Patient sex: F
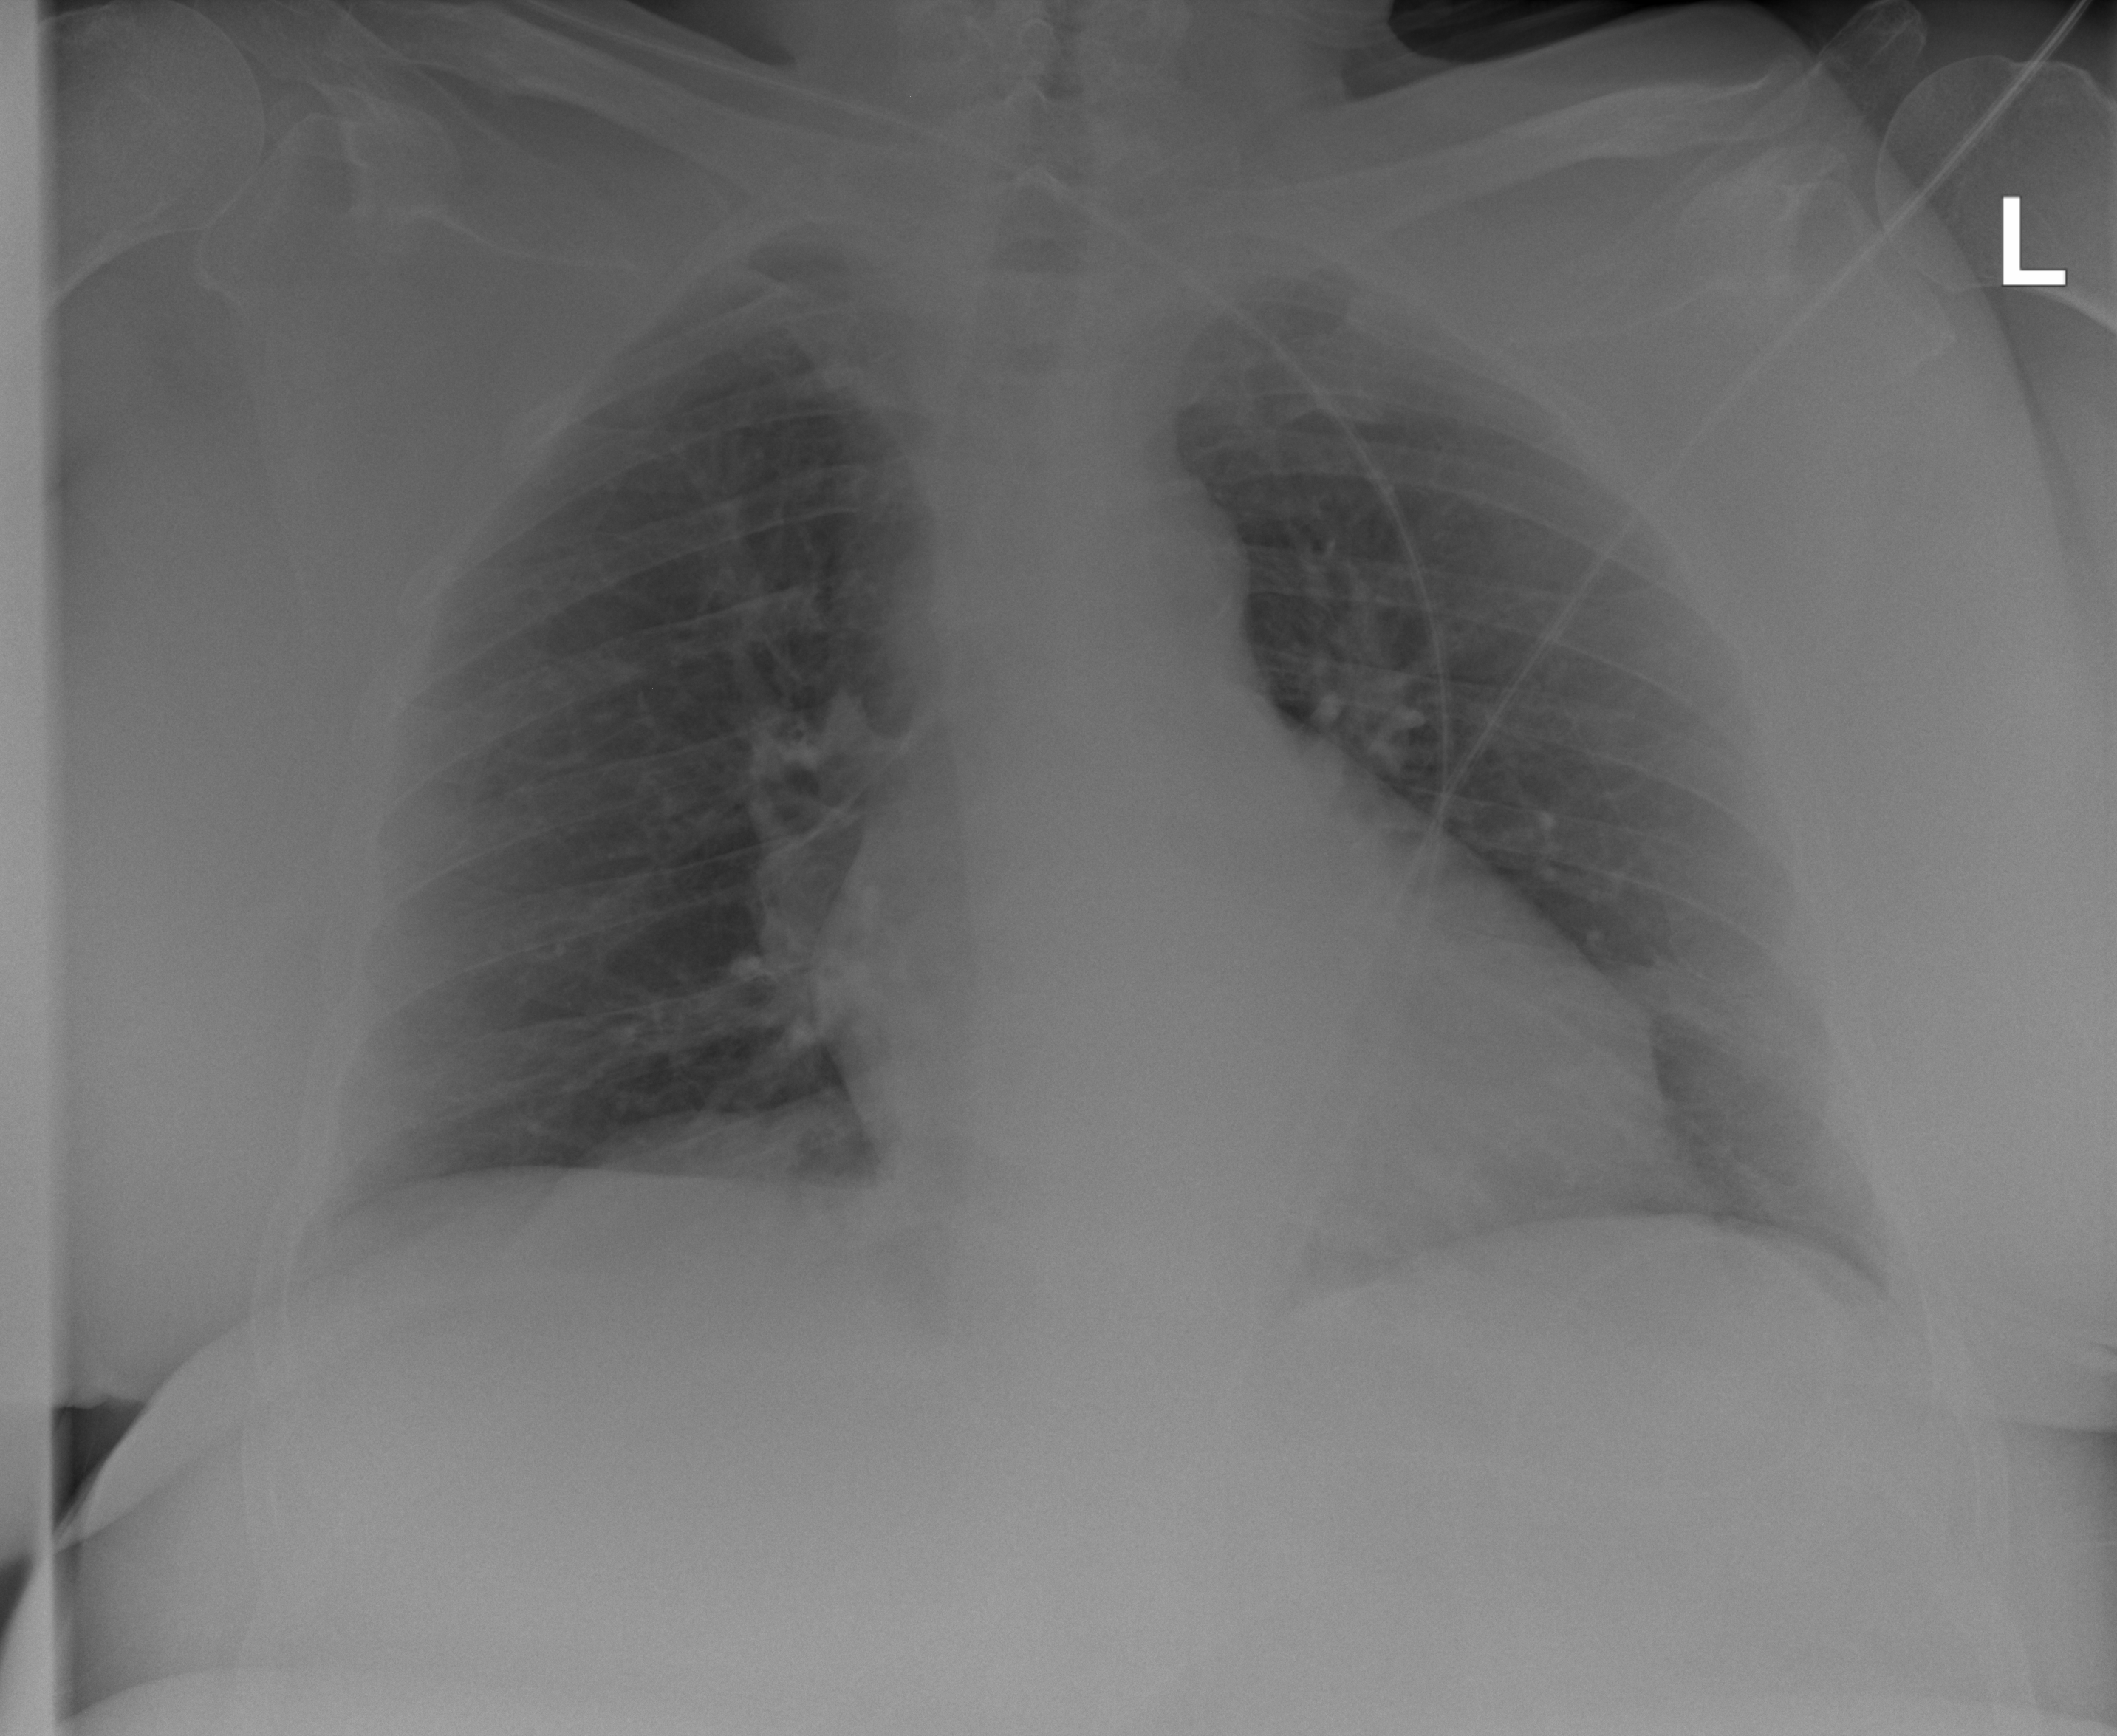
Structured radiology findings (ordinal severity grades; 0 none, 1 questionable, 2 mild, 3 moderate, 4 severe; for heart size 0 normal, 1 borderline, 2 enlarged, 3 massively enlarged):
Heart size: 1
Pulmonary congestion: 0
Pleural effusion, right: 1
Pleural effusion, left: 2
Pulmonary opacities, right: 0
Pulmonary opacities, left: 0
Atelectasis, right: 0
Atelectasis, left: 2